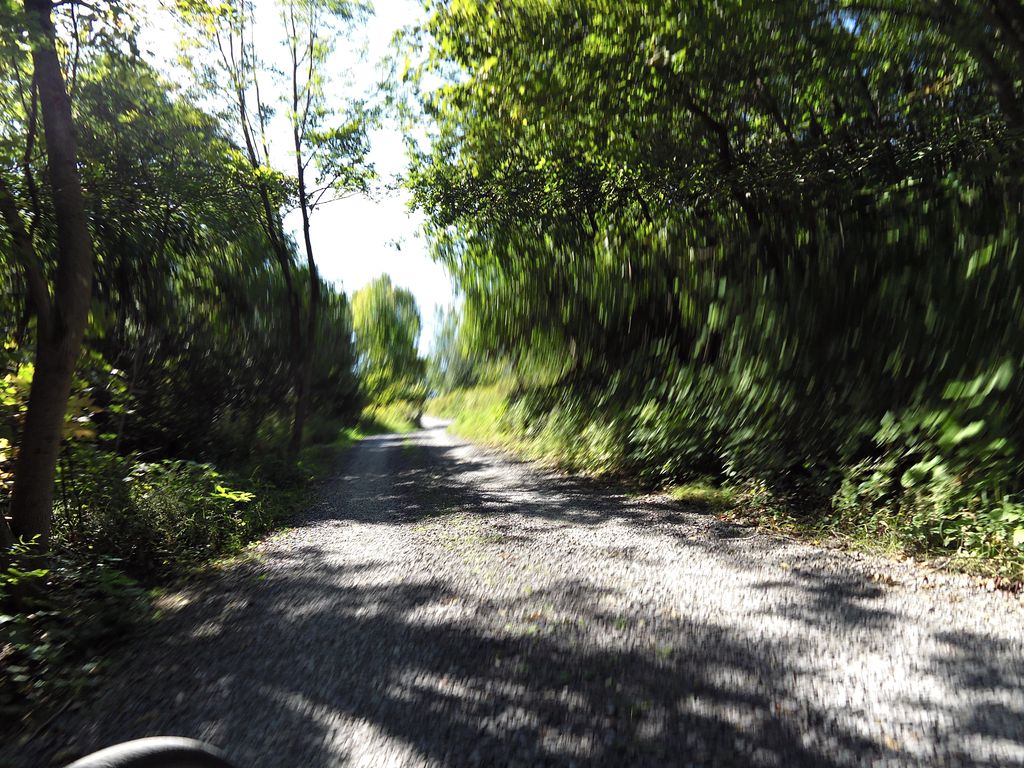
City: ottawa-gatineau